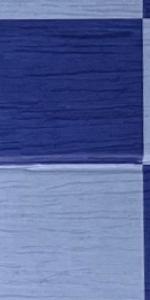
Label: Empty